Question: I'm trying to grasp the main principles related to the next issues:
- - -
As i see it i'd like to implement few views in my app which share few html templates and also share some data. for simplifying my issue i'll describe a scenario which is almost equivalent.

as u can see there are 2 views (though there will be more!) who use 3 html markups while one of them is shared in both views (GeneralInfo). Also, both views share data which will be normally created while using one of the view's controller.
1. What principle of angular should be used to make sure that while changing the route i could keep my data shared between the views. Should i use app.value('myVal', ..) which is Global variable? Should i pass it like a service to all of my controllers?
2. More technically, how should i implement same html in both views? could u example that? How should a view with it's markup contain 2 templates and how and when it is rendered?
3. what's the difference between $resource and $http and when each shouold be used?
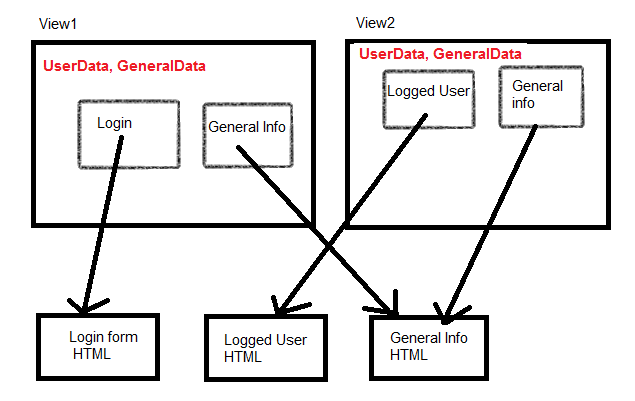
Answer: 1) should use a Service to share data between controllers. technically, you could attach values on $rootScope and it would be visible across controllers, but that is considered bad form and can cause problems later (like using global variables -- can definitely have unintended side effects as the project grows if someone accidentally attaches a conflicting value).
2) not sure exactly what you're asking here. you can load a partial based on the given route/state (using ngRoute or ui-router). two different routes could use the same generalInfo.html partial, but with different data being pulled in their respective controllers. is that what you're asking?
3) $resource is an abstraction of $http -- if you're pulling data from a REST server, $resource may be a better fit, as it abstracts a little of the wiring necessary. however, if the server varies from traditional REST principles too much, or if it's not REST at all, you may just want to roll your own data access directly with $http. Of course, if it's REST and more complex, also consider restangular -- which is a more feature rich abstraction.